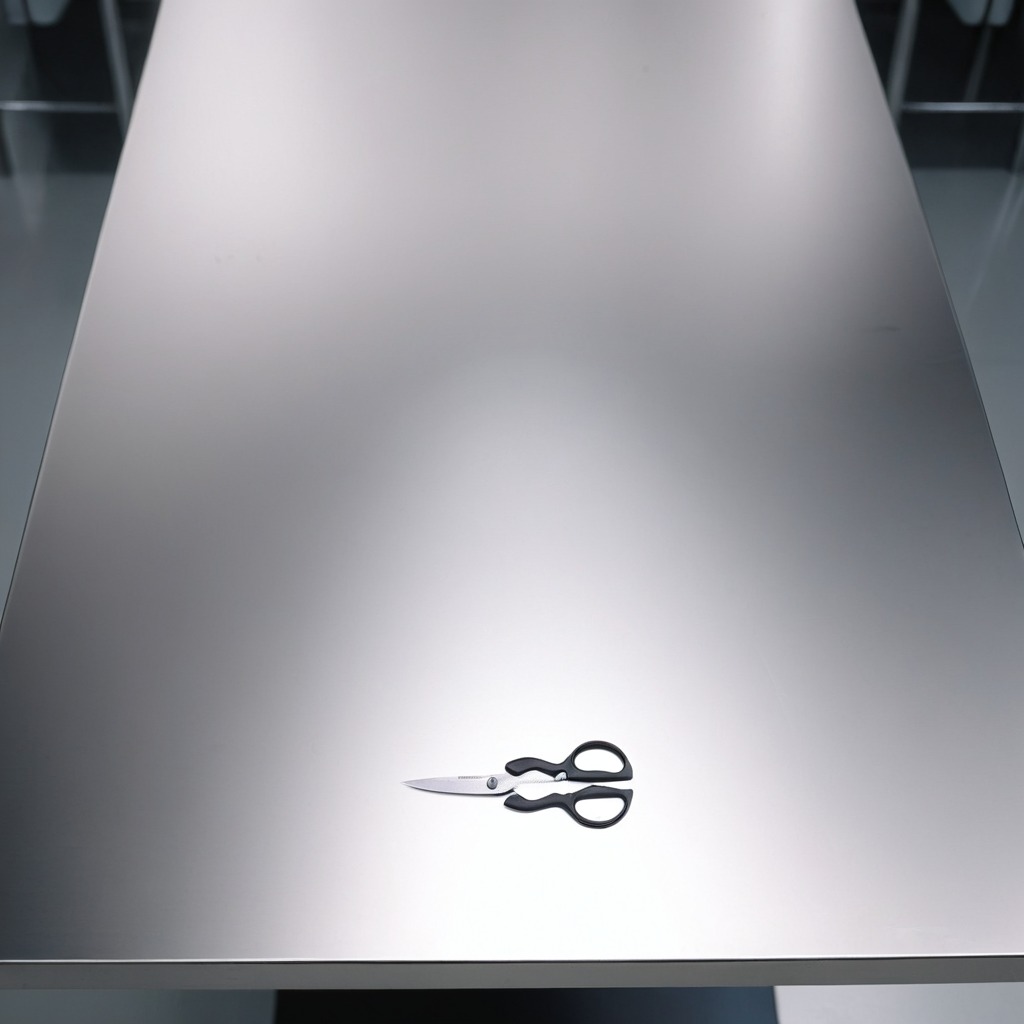
A scissor lying on the stainless steel table in a high-end prototyping lab